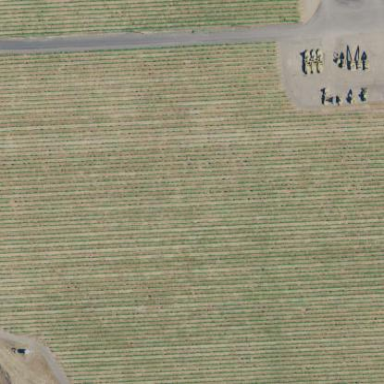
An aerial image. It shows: Vineyard where grapes are grown.